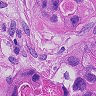
Metastatic tissue present: yes